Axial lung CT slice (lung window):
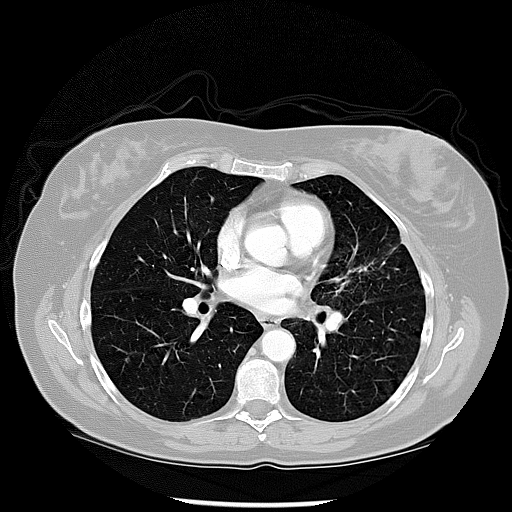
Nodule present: no